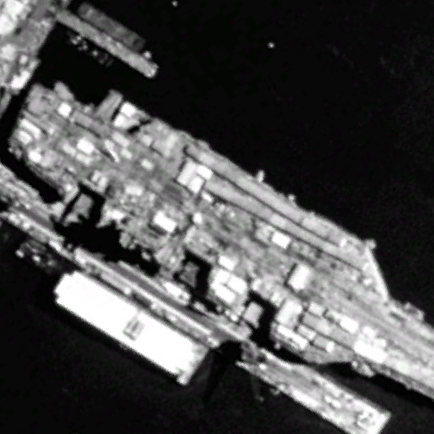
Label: aircraft_carrier